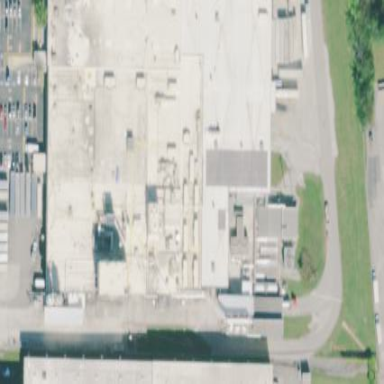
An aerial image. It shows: Industrial building.